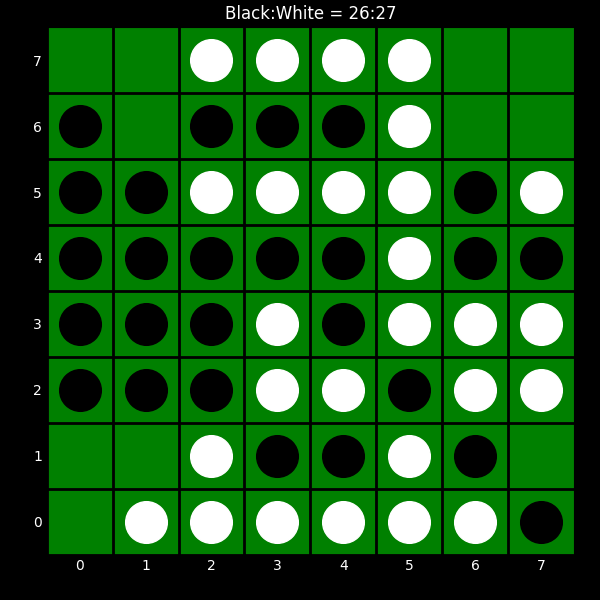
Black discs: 26
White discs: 27